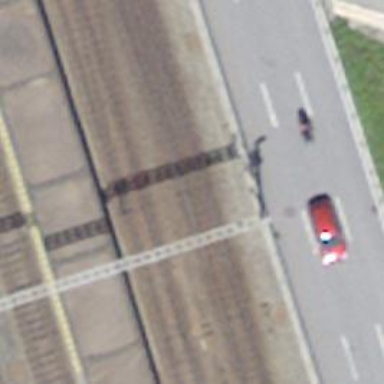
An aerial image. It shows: Railway switch.